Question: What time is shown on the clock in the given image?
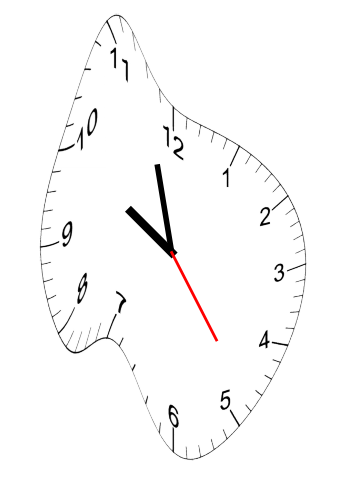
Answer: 09:57:24